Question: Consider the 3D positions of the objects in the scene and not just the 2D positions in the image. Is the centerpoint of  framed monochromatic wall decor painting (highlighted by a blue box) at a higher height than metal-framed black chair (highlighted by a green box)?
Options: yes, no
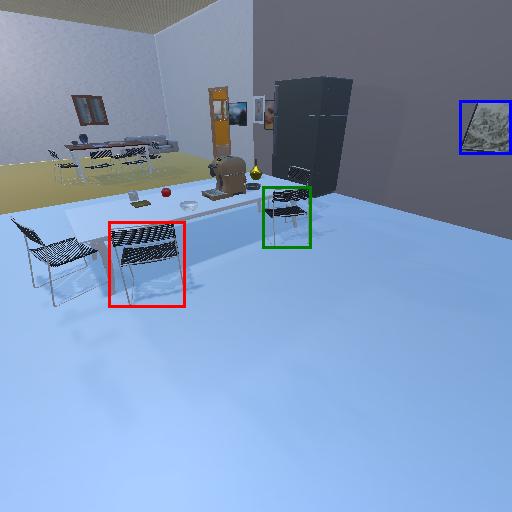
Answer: yes